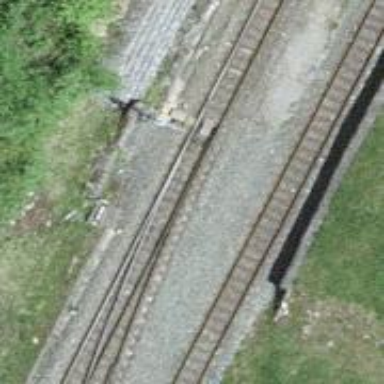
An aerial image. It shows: Railway switch.